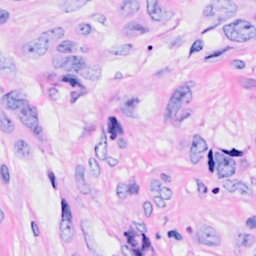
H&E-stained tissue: Breast